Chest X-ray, PA view. Patient: 52 years old, sex M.
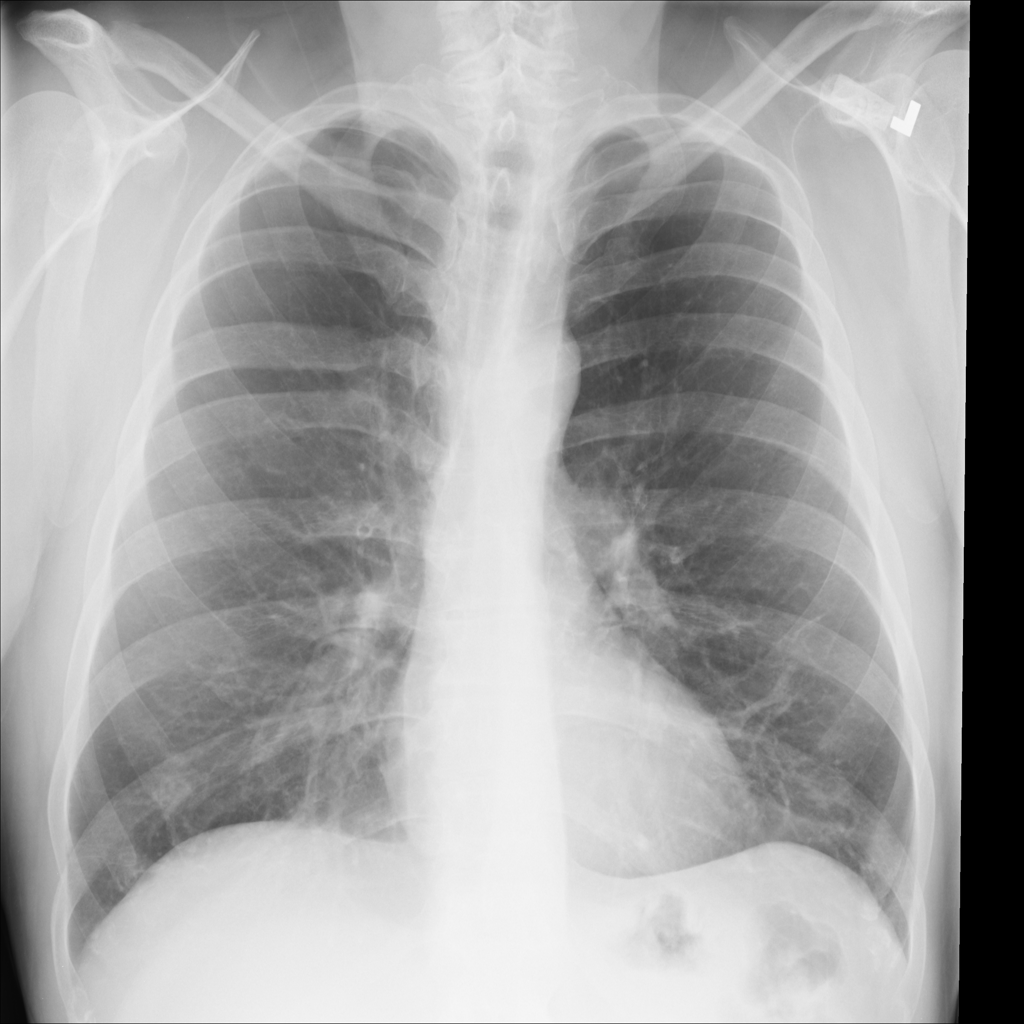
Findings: No Finding